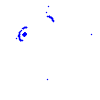
Particle: proton